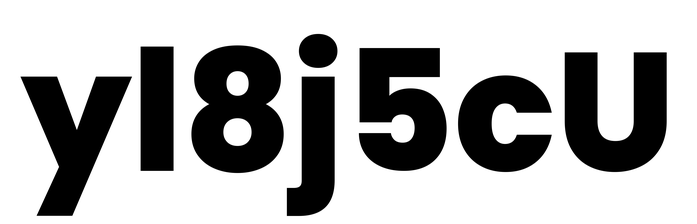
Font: Poppins-ExtraBold